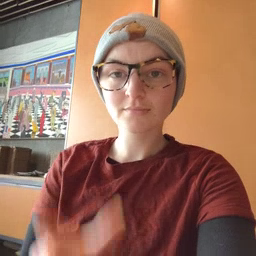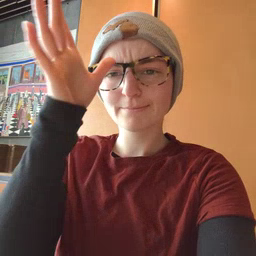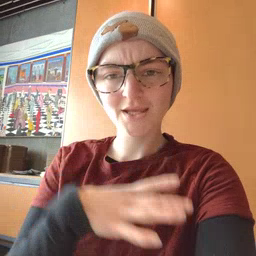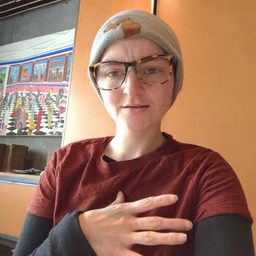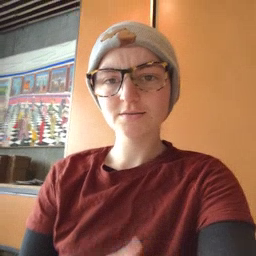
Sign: man